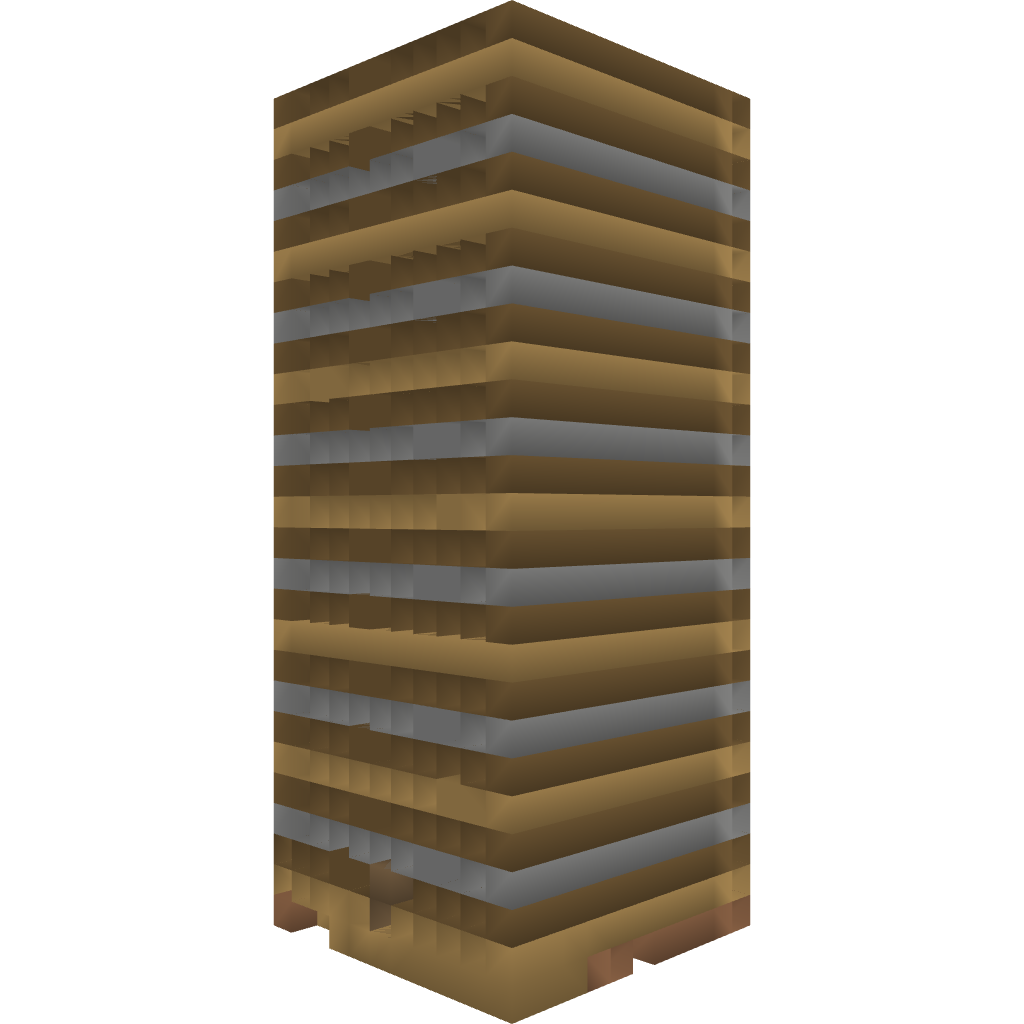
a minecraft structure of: Grunting Boar Inn Hotel - By Cybersneeze